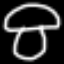
Label: mushroom